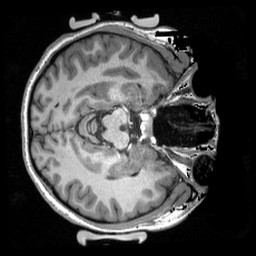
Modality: T1w
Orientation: axial